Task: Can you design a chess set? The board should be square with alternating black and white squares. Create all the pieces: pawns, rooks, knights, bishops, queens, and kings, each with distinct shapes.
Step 3188:
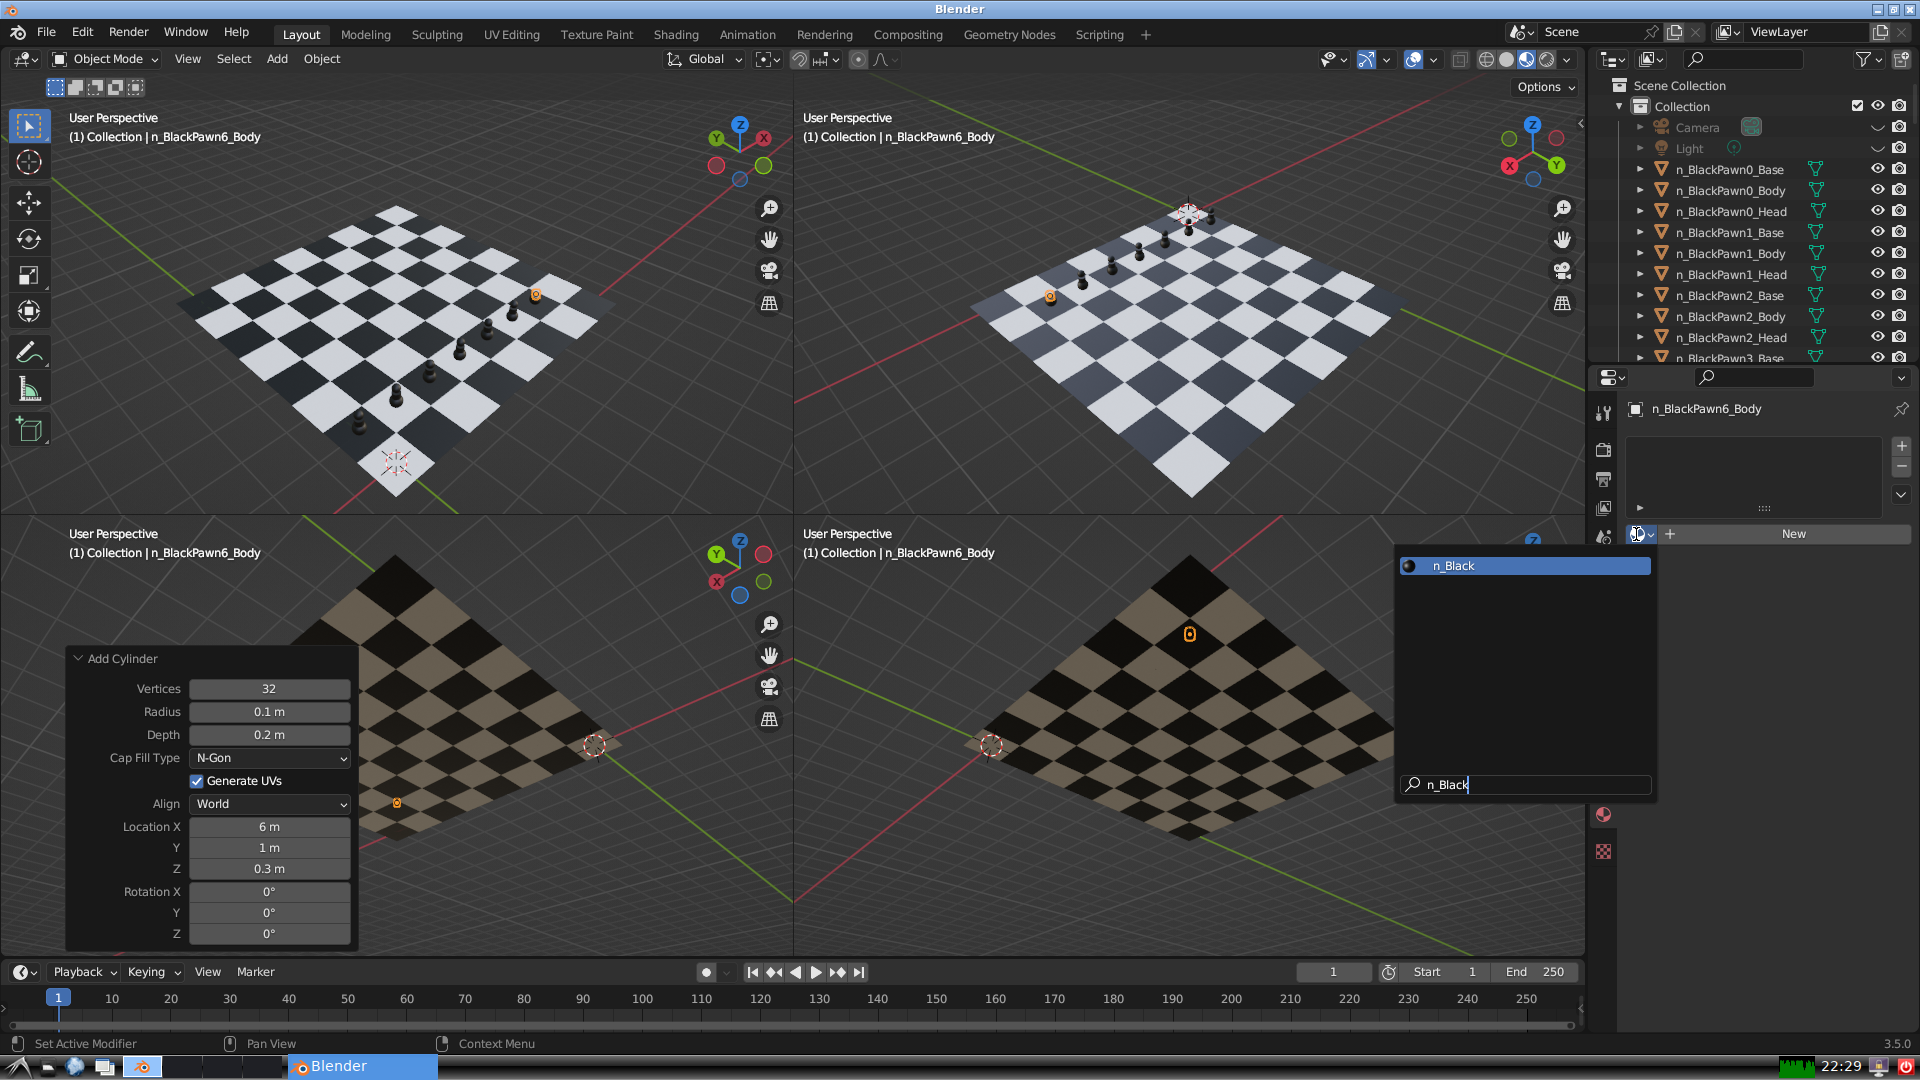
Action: {"key_press": ['Return']}